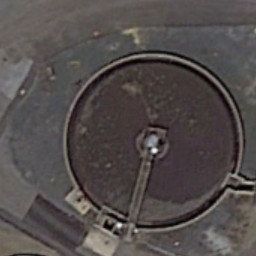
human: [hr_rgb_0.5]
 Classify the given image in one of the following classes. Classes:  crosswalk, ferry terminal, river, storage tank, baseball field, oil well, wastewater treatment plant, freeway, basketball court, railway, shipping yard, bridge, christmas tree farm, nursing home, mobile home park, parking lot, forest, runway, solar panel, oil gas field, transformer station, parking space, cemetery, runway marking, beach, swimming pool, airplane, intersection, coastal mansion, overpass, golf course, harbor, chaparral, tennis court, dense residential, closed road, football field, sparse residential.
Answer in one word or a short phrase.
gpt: wastewater treatment plant